Aerial crown-view tile of a tropical tree (Barro Colorado Island, Panama), acquired 20241112:
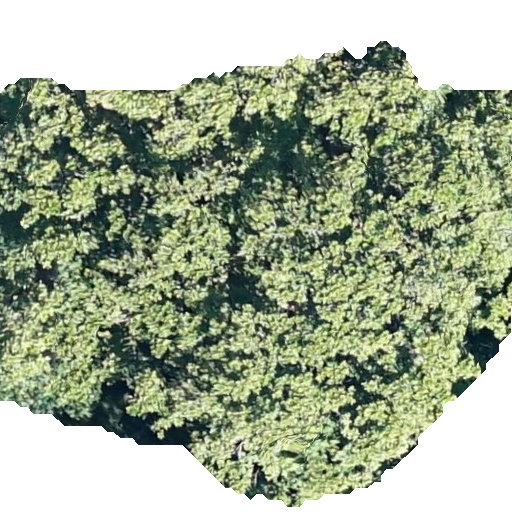
Species: Anacardium excelsum
GBIF accepted scientific name: Anacardium excelsum
Crown area: 336.025 m²